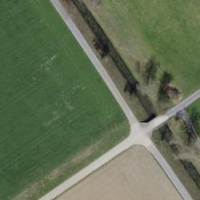
EUNIS habitat code: 52
Species observed at this site:
Pseudochorthippus parallelus
Pholidoptera griseoaptera
Chorthippus biguttulus